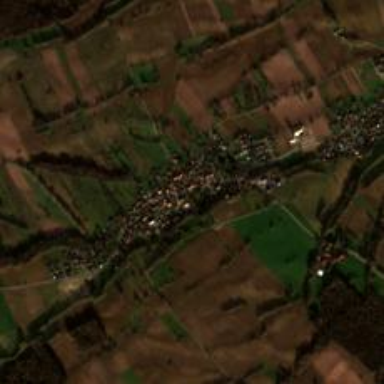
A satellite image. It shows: Village.